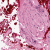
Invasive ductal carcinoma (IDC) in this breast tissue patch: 0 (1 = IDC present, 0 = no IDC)